Aerial crown-view tile of a tropical tree (Barro Colorado Island, Panama), acquired 20250818:
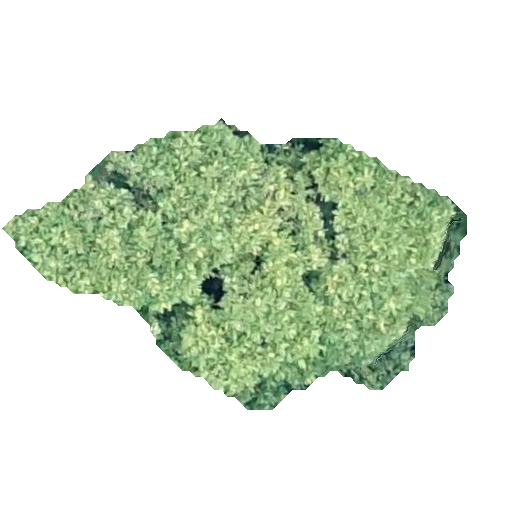
Species: Dipteryx oleifera
GBIF accepted scientific name: Dipteryx oleifera
Crown area: 119.2 m²